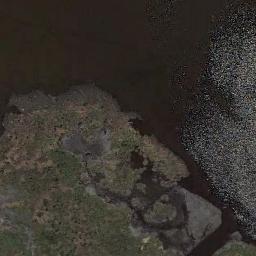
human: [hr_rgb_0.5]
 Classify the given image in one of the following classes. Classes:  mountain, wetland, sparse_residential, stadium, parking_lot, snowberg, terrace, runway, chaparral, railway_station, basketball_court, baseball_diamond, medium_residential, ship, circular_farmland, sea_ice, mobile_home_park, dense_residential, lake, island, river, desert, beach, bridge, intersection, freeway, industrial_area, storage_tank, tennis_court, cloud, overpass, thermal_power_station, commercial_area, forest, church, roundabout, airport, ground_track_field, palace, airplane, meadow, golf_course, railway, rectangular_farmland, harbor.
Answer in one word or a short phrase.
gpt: wetland